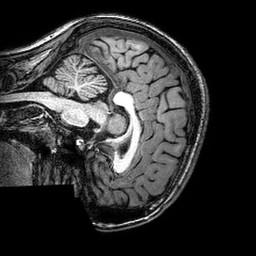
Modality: T1w
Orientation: sagittal
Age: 20
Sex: female
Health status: healthy
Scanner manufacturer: philips
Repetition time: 0.008238 s
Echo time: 0.00378 s